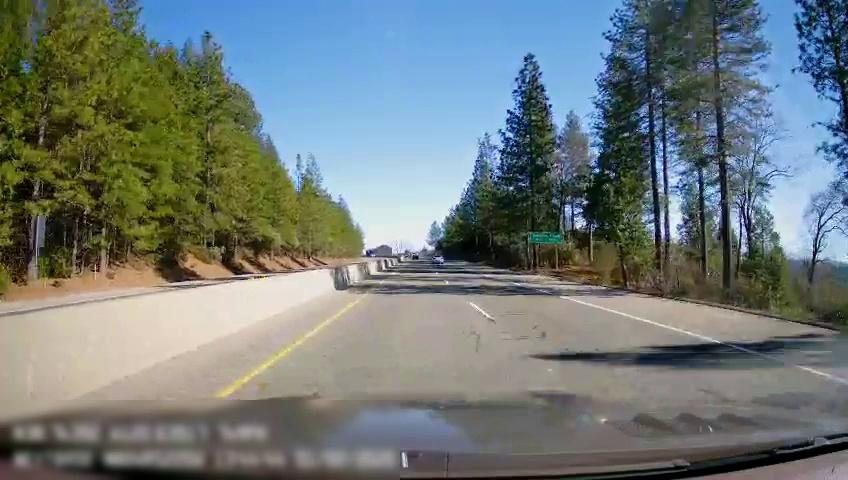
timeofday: Day
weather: Sunny
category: Drivable Space
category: Drivable Space
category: Vehicles | Car
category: Lanes | Alternate Lane
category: Lanes | Current Lane
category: Lanes | Alternate Lane
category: Lanes | Opposite Lane
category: Traffic | Signs